Question: I would like to make an arrow like so:

Is this possible with just CSS3, Notice how it's a black arrow with an inner white arrow slightly -1px from the black. Ideas? Thanks
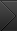
Answer: It can be done with just a singular 'div' and CSS3 transformations. Here is an example: <URL>
It could easily be modified to adapt to the size and exact colors you would need.